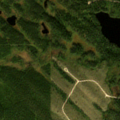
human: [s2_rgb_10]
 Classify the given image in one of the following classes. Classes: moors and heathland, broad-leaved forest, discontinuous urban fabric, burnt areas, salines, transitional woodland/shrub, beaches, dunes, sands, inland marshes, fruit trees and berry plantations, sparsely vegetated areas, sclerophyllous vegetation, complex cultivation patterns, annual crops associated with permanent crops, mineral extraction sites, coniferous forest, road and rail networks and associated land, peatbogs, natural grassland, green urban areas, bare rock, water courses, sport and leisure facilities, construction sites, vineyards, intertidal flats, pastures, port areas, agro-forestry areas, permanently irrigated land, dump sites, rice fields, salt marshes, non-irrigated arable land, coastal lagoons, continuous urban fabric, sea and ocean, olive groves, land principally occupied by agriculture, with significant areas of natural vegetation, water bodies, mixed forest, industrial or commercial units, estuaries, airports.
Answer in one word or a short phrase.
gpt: coniferous forest, transitional woodland/shrub, water bodies